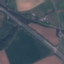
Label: Highway